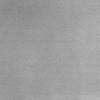
Atmospheric dust classification: dusty